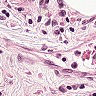
Metastatic tissue present: no